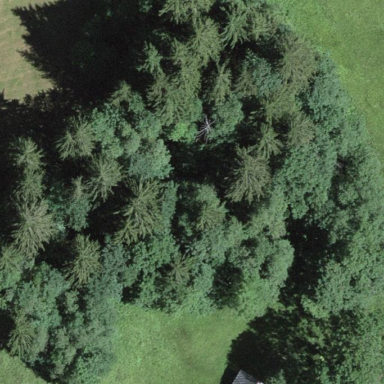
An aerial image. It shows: Forest area.